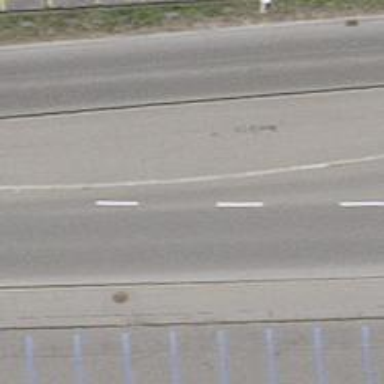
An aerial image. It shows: Asphalt road with separate sidewalks and separate cycleway. The road is classified as primary highway.